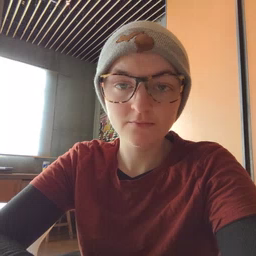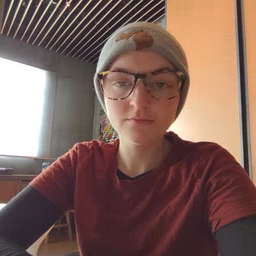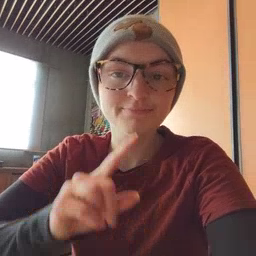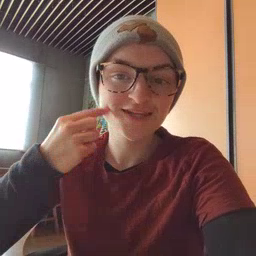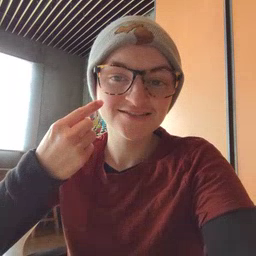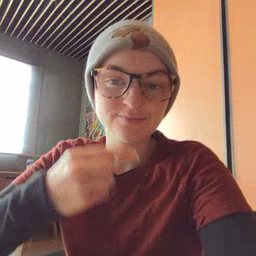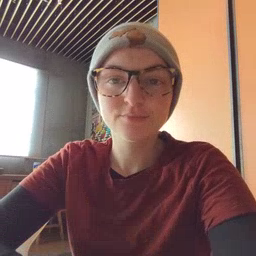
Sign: smile